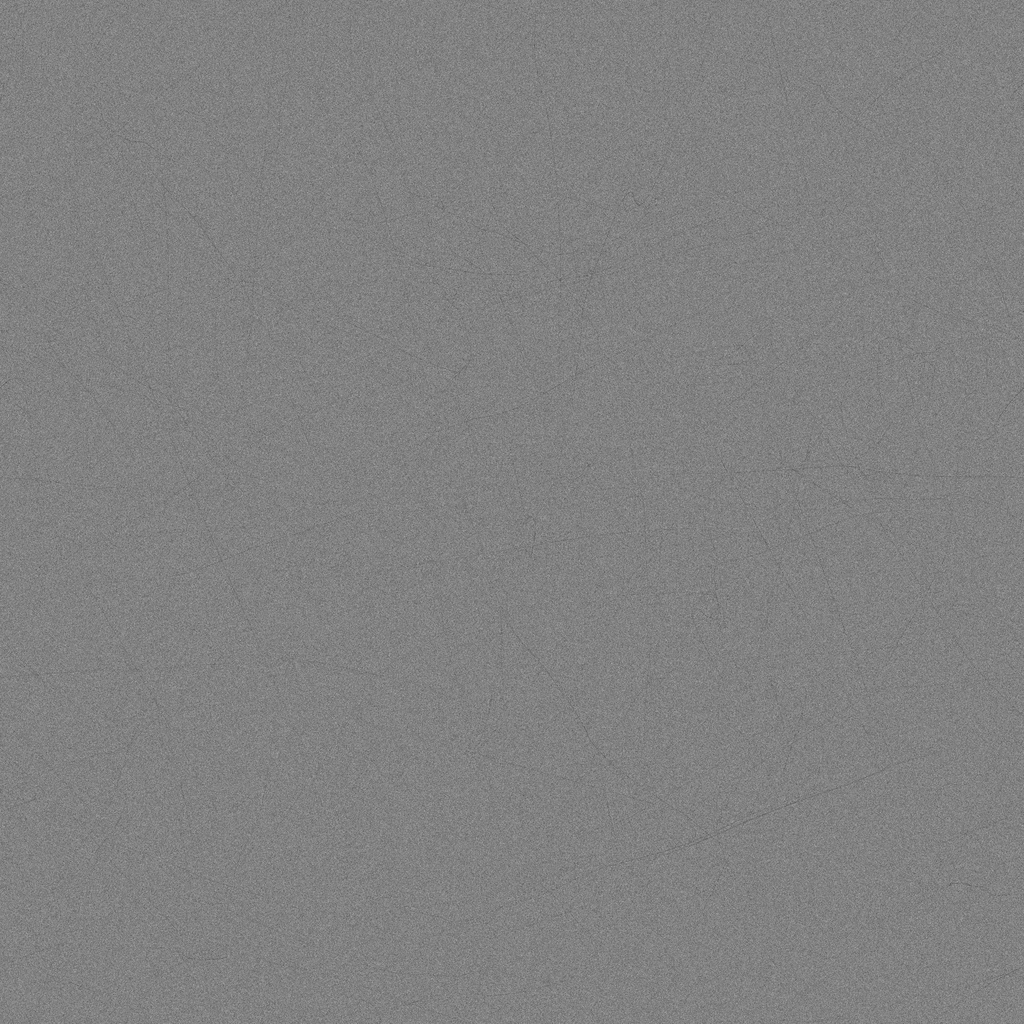
Texture map type: Displacement